Question: Below shown is the header. I saw it in a application which is not .NET..

As you can see there are close/Minimize and Maximize buttons and some area at right side designed.
My question is: Is it possible to implement this kind of header in .NET C# or VB.NET ?
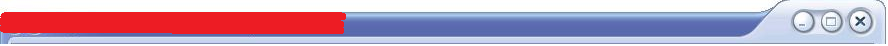
Answer: <URL> a basic example to demonstrate the functionality of a custom title bar.